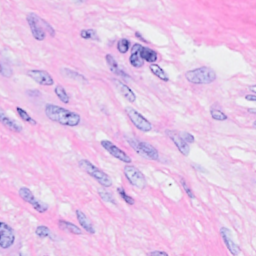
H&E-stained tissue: Breast